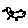
Label: bird